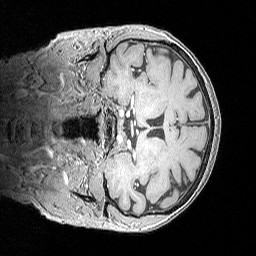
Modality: MP2RAGE
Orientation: coronal
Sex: female
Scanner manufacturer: siemens
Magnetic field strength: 3 T
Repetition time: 5 s
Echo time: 0.00292 s